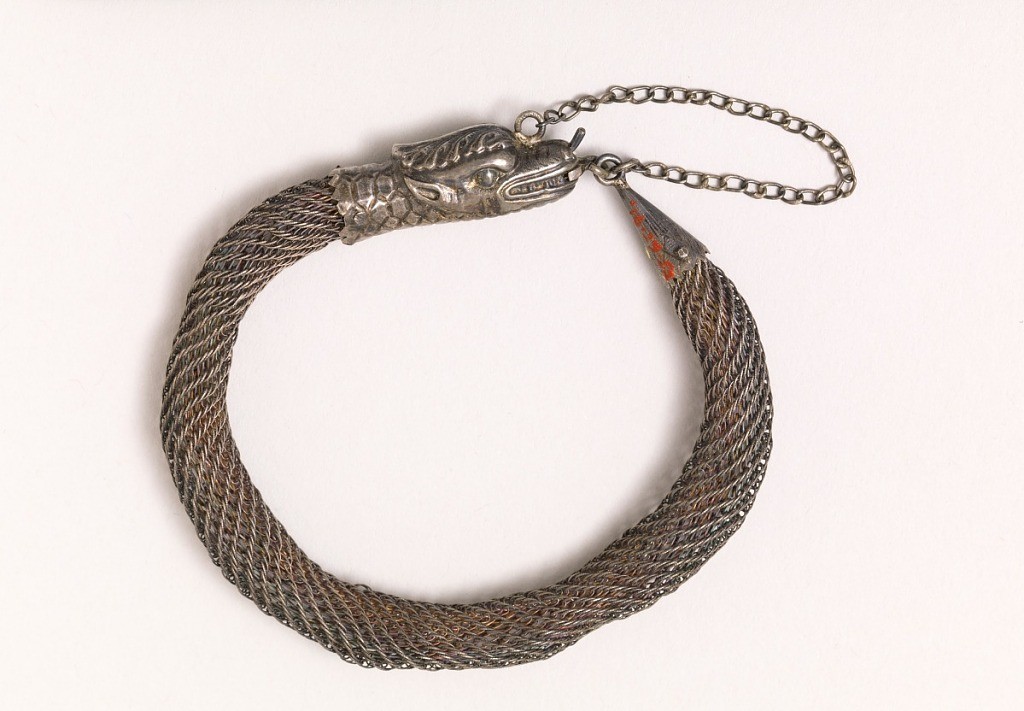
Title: Bracelet
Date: ca. 1850
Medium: Silver
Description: Bracelet of silver filigree with clasp representing a snake's head.